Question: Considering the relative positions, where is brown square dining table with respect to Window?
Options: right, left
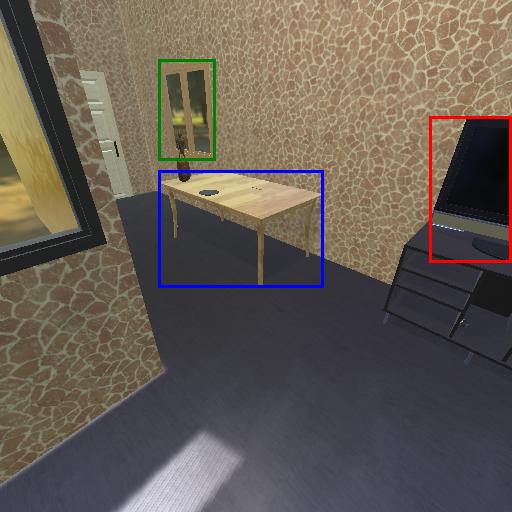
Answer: right